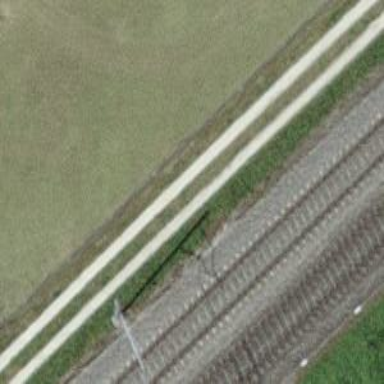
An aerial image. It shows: Track road with grade3 tracktype.